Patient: sex M, age 80
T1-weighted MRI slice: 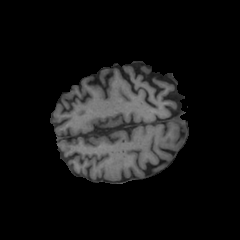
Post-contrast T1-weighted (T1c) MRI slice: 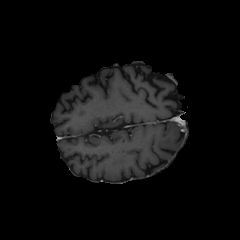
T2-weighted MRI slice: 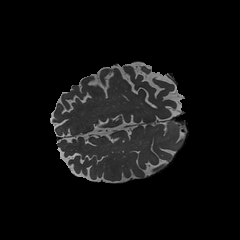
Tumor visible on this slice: no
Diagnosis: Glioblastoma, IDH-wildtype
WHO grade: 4